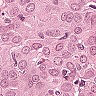
Metastatic tissue present: yes